Question: I am working on my water shader but I have run into some problems. It looks like my normals aren't getting the same offset as my vertexes. You can see a white plane belof my water where the shadow of the water is cast upon, exept another white plane which is not a object but most likely the normals of my water mesh that didn't move block a part of the shadow. PLEASE I really need some help with this can't find anyone who knows what this is.

This is my code:
'''
Shader "Custom/NoobShader_04" {
Properties {
_Color ("Color", Color) = (0,0.55,0.83,1)
_Diffuse ("Diffuse Map", 2D) = "white" {}
_Displacement ("Displacement Map", 2D) = "white" {}
_Scale ("Wave Scale", float) = 0.7
_Frequency ("Frequency", float) = 0.6
_Speed ("Speed", float) = 0.5
}
SubShader {
Pass{
Tags { "LightMode" = "ForwardBase"}
CGPROGRAM
#pragma vertex vert
#pragma fragment frag
float4 _Color;
sampler2D _Displacement;
sampler2D _Diffuse;
float _Scale;
float _Frequency;
float _Speed;
float4 _LightColor0;
struct VertexOutput
{
float4 pos : SV_POSITION;
float3 nor : NORMAL;
float4 col : COLOR;
float4 tex : TEXCOORD0;
};
struct VertexInput
{
float4 vertex : POSITION;
float3 normal : NORMAL;
float4 texcoord : TEXCOORD0;
};
struct FragmentOutput
{
float4 color : COLOR;
};
VertexOutput vert (VertexInput i)
{
VertexOutput VOUT;
float4 disp = tex2Dlod(_Displacement, float4(i.texcoord.x * _Frequency + (_Time.x * _Speed), i.texcoord.y * _Frequency + (_Time.x * _Speed),0.0,0.0));
float4 newPos = i.vertex;
float3 newNor = i.normal;
newPos.y += _Scale * disp.y;
newNor.y += _Scale * disp.y;
VOUT.nor = newNor;
VOUT.pos = mul(UNITY_MATRIX_MVP,newPos);
VOUT.tex = i.texcoord;
float3 normalDirection = normalize( mul(float4(newNor,0.0),_World2Object).xyz);
float3 lightDirection = normalize(_WorldSpaceLightPos0.xyz);
float atten = 1.0;
float3 diffuseRefflection = atten * _LightColor0.xyz * _Color.rgb * max( 0.0, dot(normalDirection, lightDirection));
VOUT.col = float4(diffuseRefflection, 1.0);
return VOUT;
}
FragmentOutput frag(VertexOutput v)
{
FragmentOutput FOUT;
float4 tex = tex2D(_Diffuse,float4(v.tex.x * _Frequency + (_Time.x * _Speed), v.tex.y * _Frequency + (_Time.x * _Speed),0.0,0.0));
FOUT.color = tex * v.col + UNITY_LIGHTMODEL_AMBIENT.xyzw;
return FOUT;
}
ENDCG
}
}
FallBack "Diffuse"
}
'''
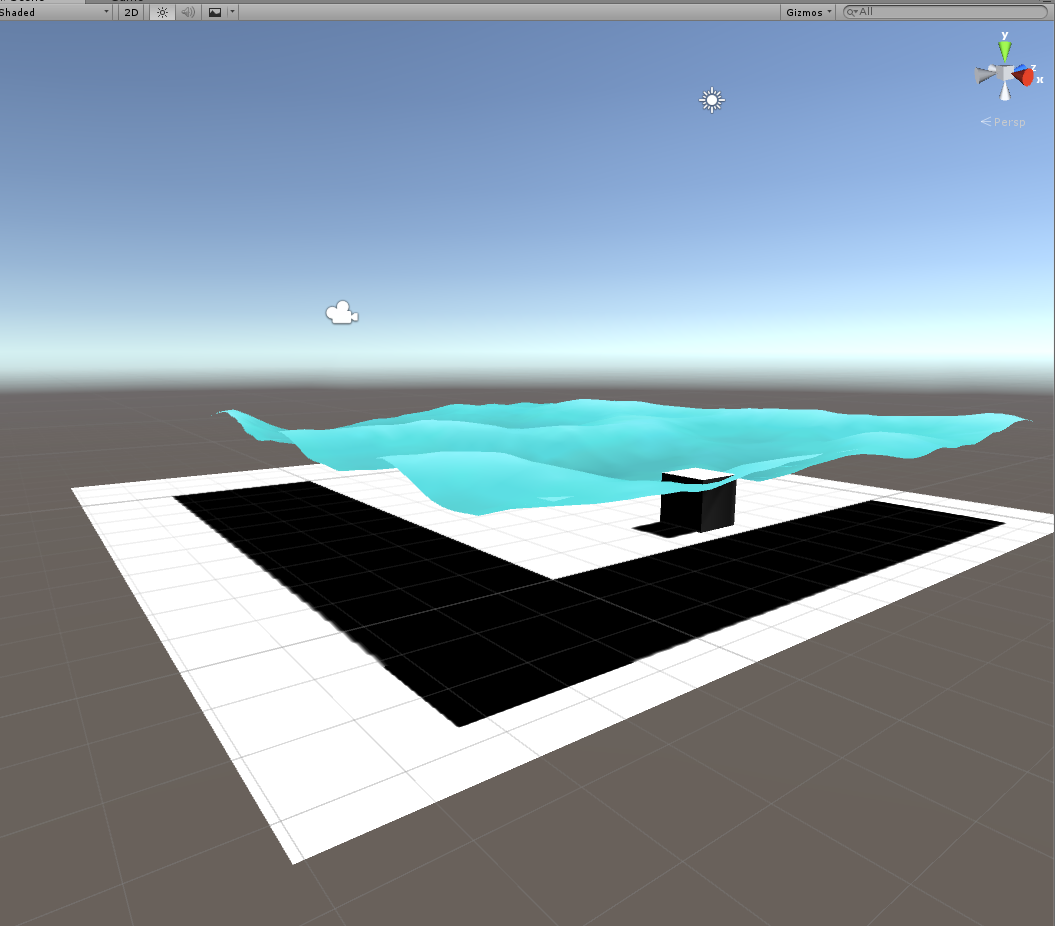
Answer: > You can see a white plane belof my water where the shadow of the water
is cast upon, exept another white plane which is not a object but most
likely the normals of my water mesh that didn't move block a part of
the shadow.
I tried your shader and I can't see any plane, except the one I add to a scene to receive the casted shadow. In any case, water's normals don't have anything to do with the plane.
> It looks like my normals aren't getting the same offset as my
vertexes
Again, not sure what you mean here. Offset has no effect on normals, because they express an orientation, not a position.
If you mean that the projected shadow on the plane, doesn't account for the vertex offset, it's because the auto generated , can't take in consideration the vertex offset. So you probably need to explicitly implement it.
Something like:
'''
Pass
{
Name "ShadowCaster"
Tags { "LightMode" = "ShadowCaster" }
Fog {Mode Off}
ZWrite On ZTest Less Cull Off
Offset 1, 1
CGPROGRAM
#pragma vertex vert
#pragma fragment frag
#pragma fragmentoption ARB_precision_hint_fastest
#pragma multi_compile_shadowcaster
#include "UnityCG.cginc"
v2f vert( appdata_full v )
{
v2f o;
//TRANSFER_SHADOW_CASTER(o) this is how default shadow are casted
o.pos = ...;// put here your calculation taking into account the vertex offset. Basically repeating the same calculation you wrote for forward pass in regards to vertex position
return o;
}
float4 frag( v2f i ) : COLOR
{
fixed4 texcol = tex2D( _MainTex, i.uv );
clip( texcol.a - _Cutoff );
SHADOW_CASTER_FRAGMENT(i)
}
ENDCG
}
'''